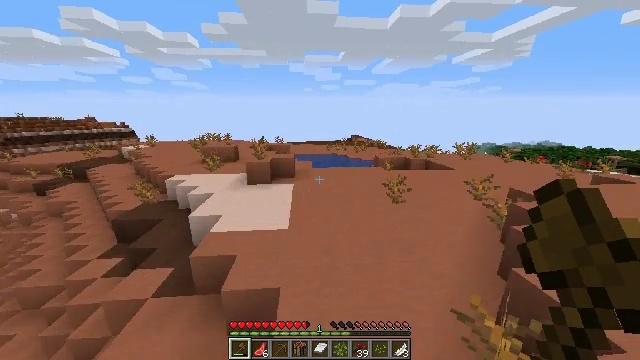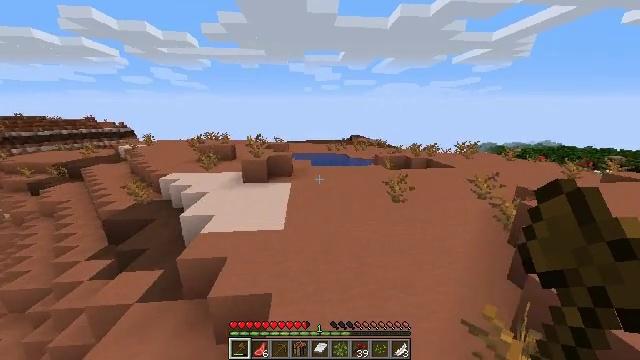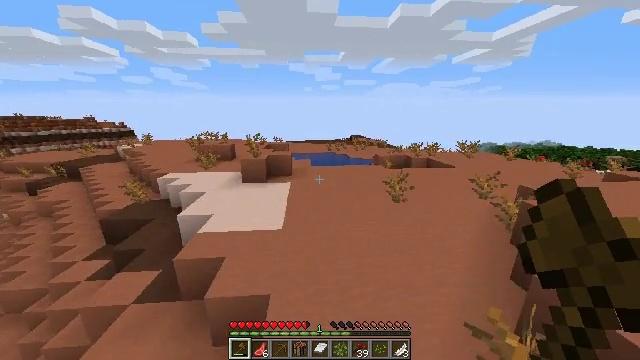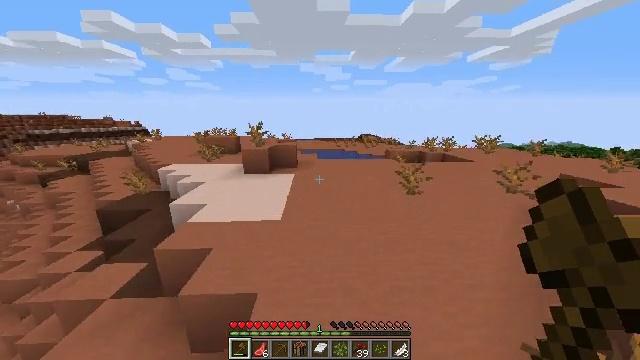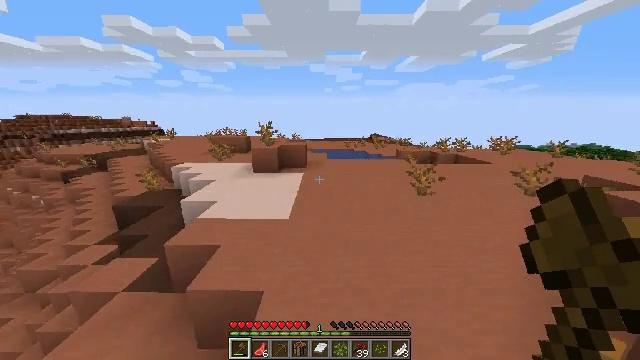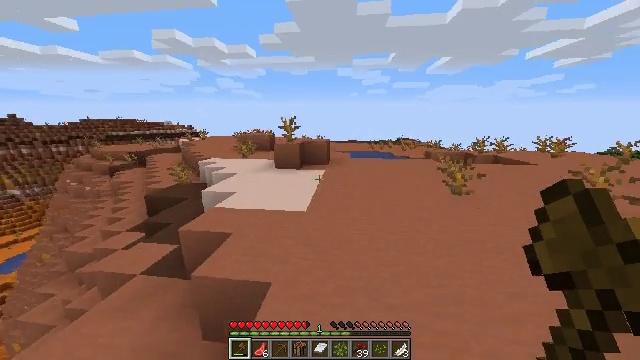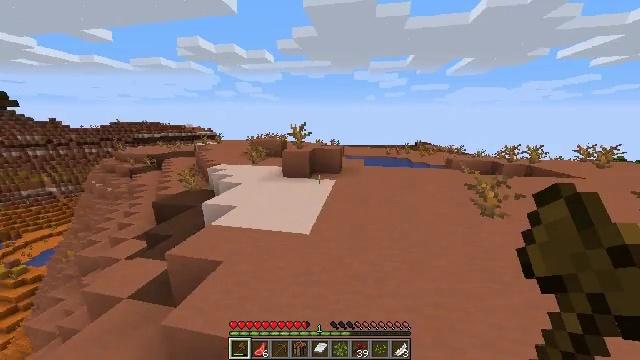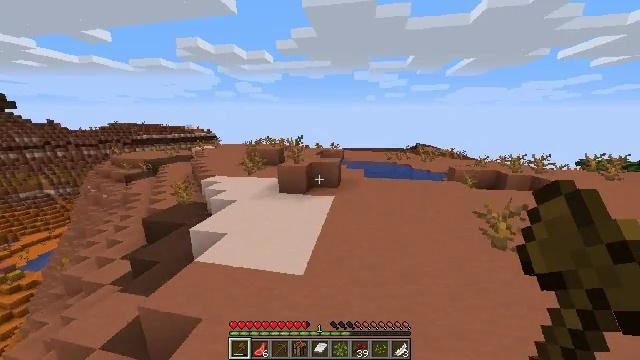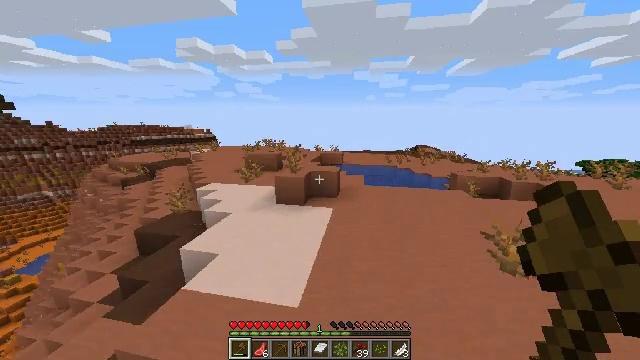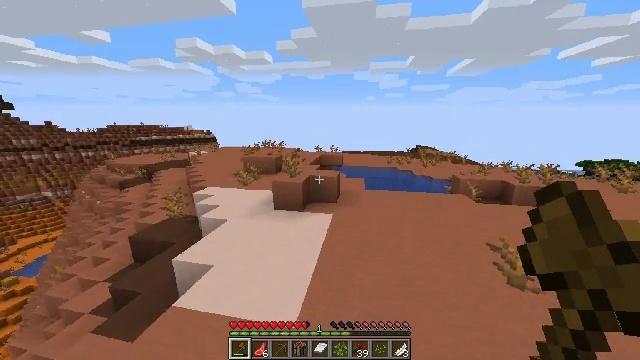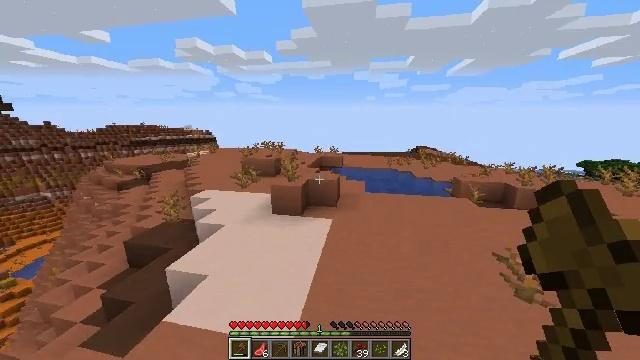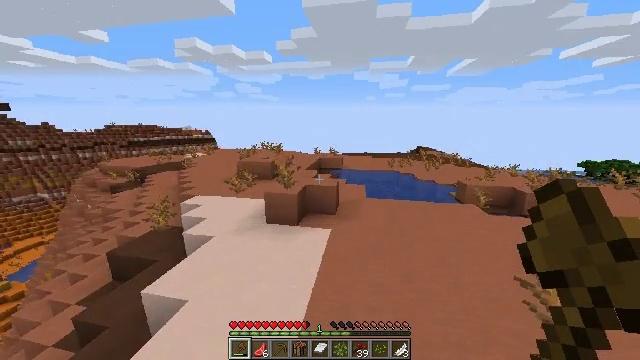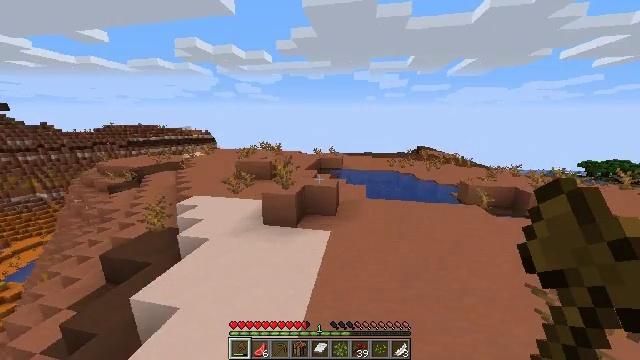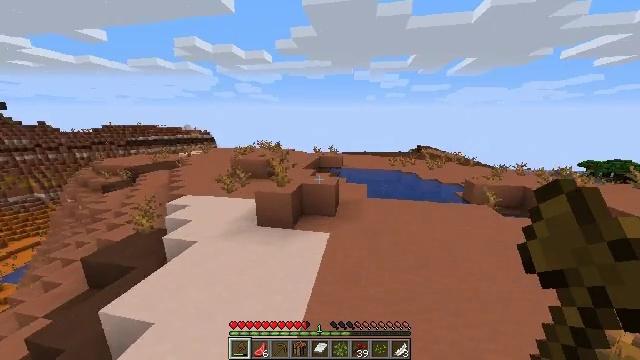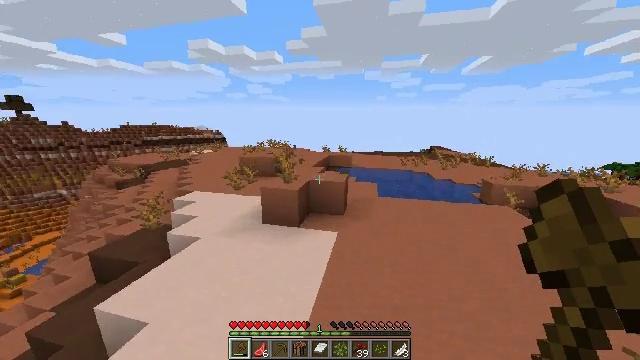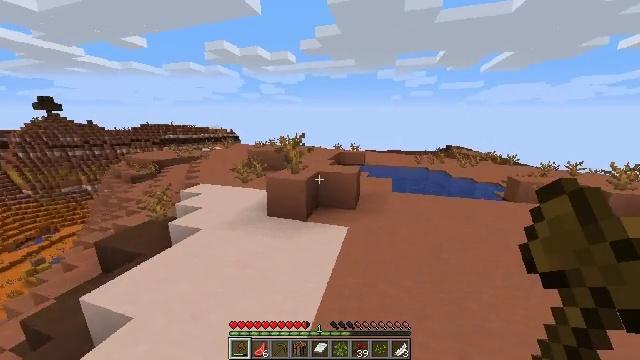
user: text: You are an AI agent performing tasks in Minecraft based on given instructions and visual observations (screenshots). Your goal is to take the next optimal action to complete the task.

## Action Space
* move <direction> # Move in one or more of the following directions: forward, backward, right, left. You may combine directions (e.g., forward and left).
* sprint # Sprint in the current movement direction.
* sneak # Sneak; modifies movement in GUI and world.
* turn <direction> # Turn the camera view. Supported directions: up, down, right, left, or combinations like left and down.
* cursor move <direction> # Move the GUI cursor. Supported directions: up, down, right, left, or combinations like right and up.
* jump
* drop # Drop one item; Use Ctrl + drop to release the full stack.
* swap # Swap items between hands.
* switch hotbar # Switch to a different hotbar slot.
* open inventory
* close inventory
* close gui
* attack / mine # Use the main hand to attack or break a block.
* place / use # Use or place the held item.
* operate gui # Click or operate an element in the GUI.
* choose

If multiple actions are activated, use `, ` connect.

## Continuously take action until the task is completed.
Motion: motion action
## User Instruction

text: Collect red sand from a desert biome.
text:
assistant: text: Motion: move forward
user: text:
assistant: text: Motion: move forward
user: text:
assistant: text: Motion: move forward, turn left
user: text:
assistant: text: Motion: move forward, turn left
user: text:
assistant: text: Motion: move forward, turn left and up
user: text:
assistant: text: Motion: move forward, turn left, jump
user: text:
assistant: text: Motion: move forward, jump
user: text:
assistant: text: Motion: move forward, jump
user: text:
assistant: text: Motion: move forward, jump
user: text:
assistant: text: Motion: move forward
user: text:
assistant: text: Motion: move forward
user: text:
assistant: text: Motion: move forward
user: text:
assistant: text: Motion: move forward
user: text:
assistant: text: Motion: move forward, turn left
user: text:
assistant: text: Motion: move forward, turn left
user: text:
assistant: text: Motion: move forward, turn left
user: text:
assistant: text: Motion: move forward, turn left
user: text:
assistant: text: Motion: move forward, turn left
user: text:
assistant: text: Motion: move forward
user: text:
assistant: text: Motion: move forward
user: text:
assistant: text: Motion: move forward
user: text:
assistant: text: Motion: move forward
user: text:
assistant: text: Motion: move forward
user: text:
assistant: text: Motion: move forward
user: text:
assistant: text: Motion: move forward, jump
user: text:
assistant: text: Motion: move forward, jump
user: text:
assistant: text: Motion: move forward, jump
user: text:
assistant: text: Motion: move forward, jump
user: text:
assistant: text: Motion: move forward
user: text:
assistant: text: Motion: move forward, turn left